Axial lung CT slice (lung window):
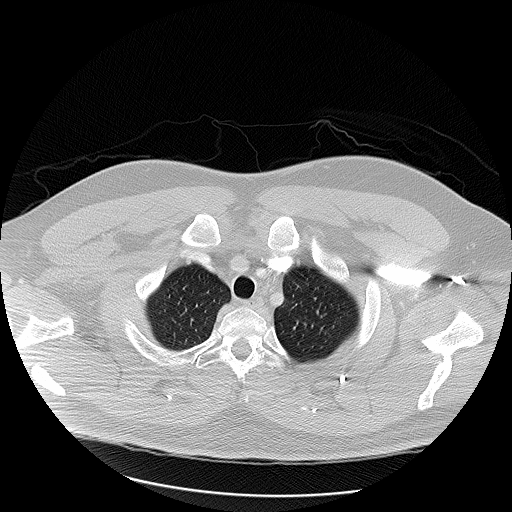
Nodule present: no